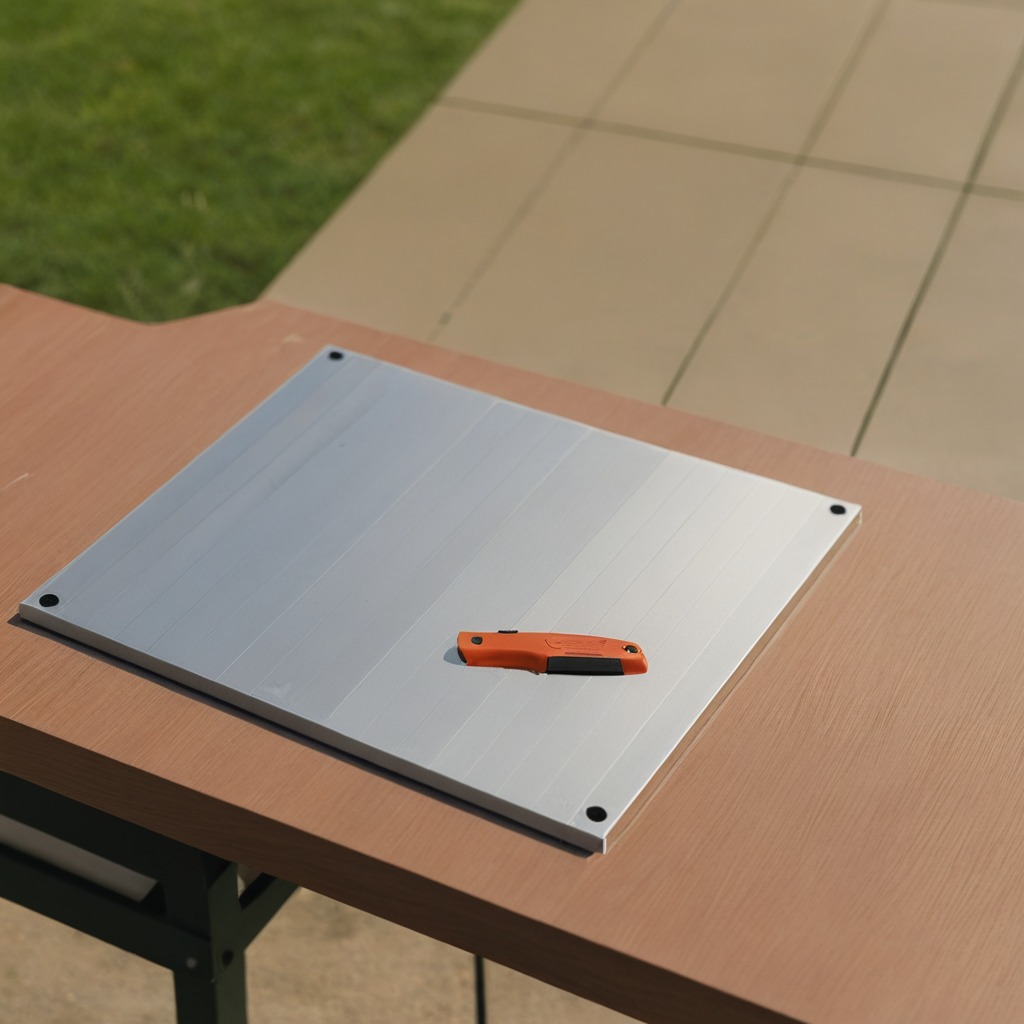
A utility knife is lying on a clean utility table in a temporary outdoor tool station afternoon light present textured surface.